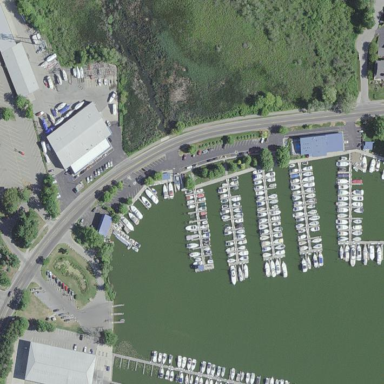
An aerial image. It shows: Marina area for leisure land.